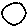
Label: circle